Question: in relation to a other <URL>, I tried a few things to add a cell from one tableView to a new one. First of all I have a little picture which shows how this process should work.

There is the 'CarsViewController' containing an array of cars. When you tap on one cell a new view ('CarDetailViewController') which shows the details of each car and has got a 'favoriteButton' opens. By tapping on this Button the cell of this car from the tableView ('CarsViewController') should be added to a new tableView ('FAVViewController') as you can see in the picture.
I've already tried something but it didn't work.
The 'Car' class:
'''
#import "Car.h"
@implementation Car
@synthesize name;
@synthesize speed;
@end
'''
'CarsViewController':
'''
@implementation CarsViewController {
NSArray *cars;
}
@synthesize tableView = _tableView;
- (void)viewDidLoad
{
Car *car1 = [Car new];
car1.name = @"A1";
car1.speed = @"200 km/h";
Car *car2 = [Car new];
car2.name = @"A2";
car2.speed = @"220 km/h";
cars = [NSArray arrayWithObjects:car1, car2, nil];
}
'''
The 'CarDetailViewController' with its button:
'''
@implementation CarDetailViewController{
NSMutableArray *favoritesArray;
}
...
- (IBAction)setFAV:(id)sender {
[favoritesArray addObject:car];
[[NSUserDefaults standardUserDefaults] setObject:favoritesArray forKey:@"favoriteCars"];
}
'''
And finally the 'FAVViewController':
'''
@implementation FAVViewController{
NSMutableArray *array;
}
- (void)viewDidLoad
{
[super viewDidLoad];
array = [NSMutableArray arrayWithArray:[[NSUserDefaults standardUserDefaults] objectForKey:@"favoriteCars"]];
}
- (NSInteger)tableView:(UITableView *)tableView numberOfRowsInSection:(NSInteger)section
{
return [array count];
}
- (UITableViewCell *)tableView:(UITableView *)tableView cellForRowAtIndexPath:(NSIndexPath *)indexPath
{
static NSString *simpleTableIdentifier = @"Cell2";
UITableViewCell *cell = [tableView dequeueReusableCellWithIdentifier:simpleTableIdentifier];
if (cell == nil) {
cell = [[UITableViewCell alloc] initWithStyle:UITableViewCellStyleDefault reuseIdentifier:simpleTableIdentifier];
}
Car *cars2 = [array objectAtIndex:indexPath.row];
UILabel *CarNameLabel = (UILabel *)[cell viewWithTag:100];
CarNameLabel = cars2.name;
return cell;
}
'''
I've tried something to remove one cell from the tableView but after reloading the view all cells are away.
'''
-(void)remove{
[favoritesArray removeObject:car];
[[NSUserDefaults standardUserDefaults] setObject:[NSKeyedArchiver archivedDataWithRootObject:favoritesArray] forKey:@"favoriteCars"];
} //in CarDetailView
'''
and...
'''
- (void)tableView:(UITableView *)table commitEditingStyle:(UITableViewCellEditingStyle)editingStyle forRowAtIndexPath:(NSIndexPath *)indexPath
{
if (editingStyle == UITableViewCellEditingStyleDelete)
{
CarDetailViewController *instance = [[CarDetailViewController alloc] init];
[instance remove];
[array removeObjectAtIndex:indexPath.row];
[self.tableView deleteRowsAtIndexPaths:[NSArray arrayWithObject:indexPath] withRowAnimation:UITableViewRowAnimationFade];
}
}
'''
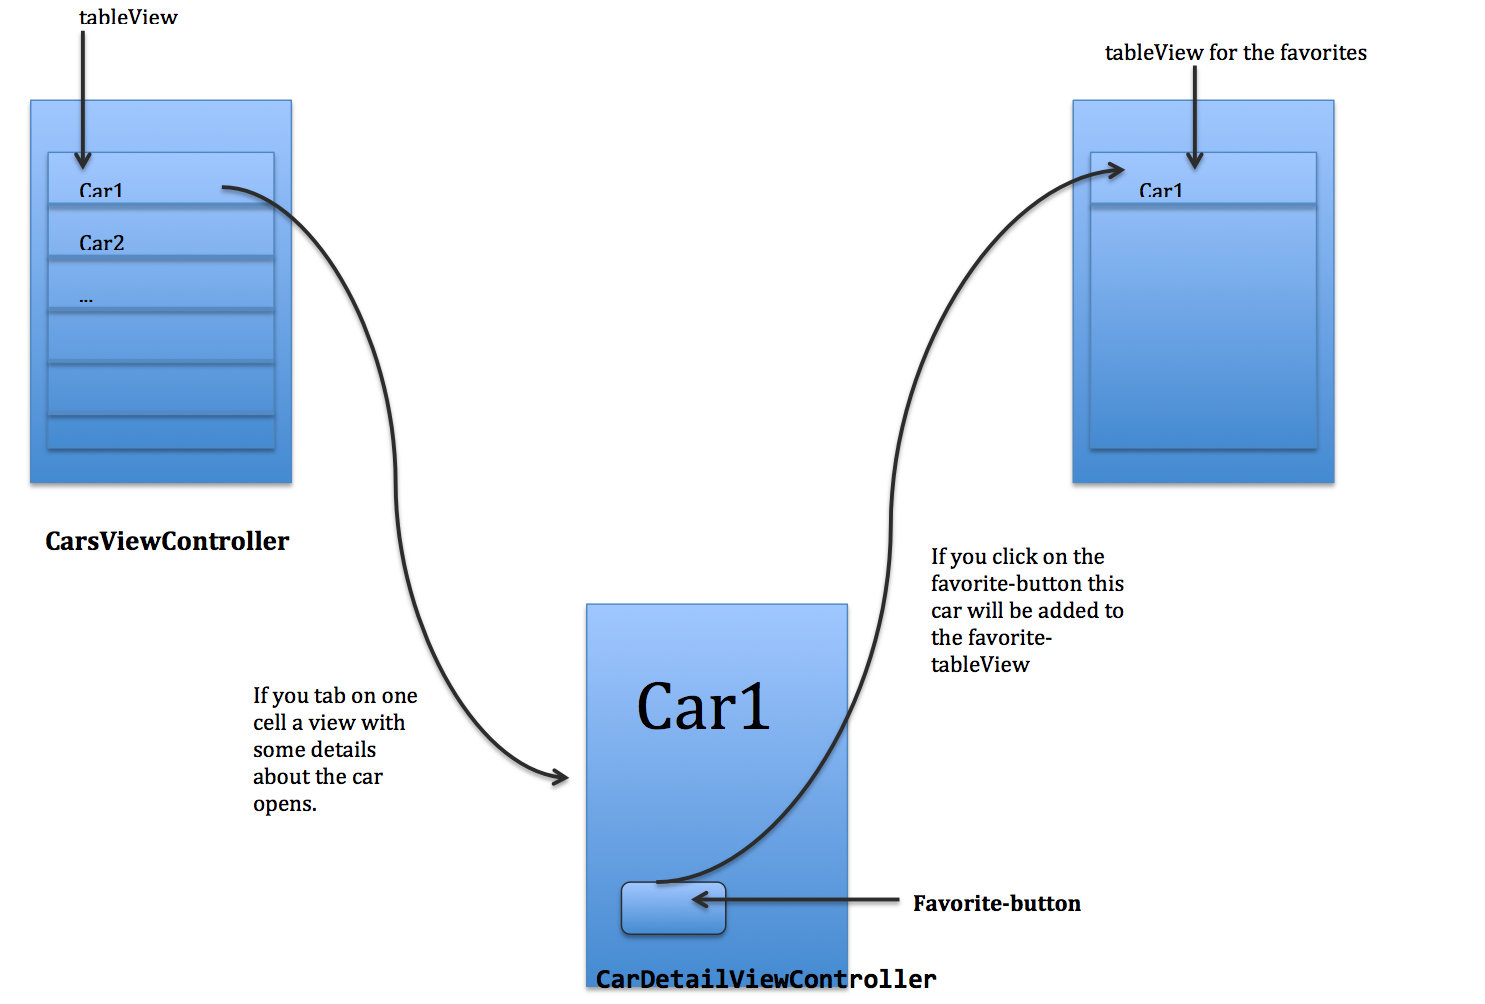
Answer: Add this to your 'Car.m'
'''
- (void)encodeWithCoder:(NSCoder *)coder;
{
[coder encodeObject:name forKey:@"name"];
[coder encodeObject:speed forKey:@"speed"];
}
- (id)initWithCoder:(NSCoder *)coder;
{
self = [[Car alloc] init];
if (self != nil)
{
name = [coder decodeObjectForKey:@"name"];
speed = [coder decodeObjectForKey:@"speed"];
}
return self;
}
'''
In 'setFav' method to store array
'''
NSData *dataForArray = [[NSUserDefaults standardUserDefaults] objectForKey:@"favoriteCars"];
if (dataForArray != nil)
{
favoritesArray = [NSMutableArray arrayWithArray:[NSKeyedUnarchiver unarchiveObjectWithData:dataForArray]];
}
[favoritesArray addObject:Car];
[[NSUserDefaults standardUserDefaults] setObject:[NSKeyedArchiver archivedDataWithRootObject:favoritesArray] forKey:@"favoritesCars"];
'''
And to retrieve array in favorites view controller
'''
NSData *dataForArray = [[NSUserDefaults standardUserDefaults] objectForKey:@"favoriteCars"];
if (dataForArray != nil)
{
array = [NSMutableArray arrayWithArray:[NSKeyedUnarchiver unarchiveObjectWithData:dataForArray]];
}
'''
This makes your custom objects conform to NSCoding so you can use NSUserDefaults.